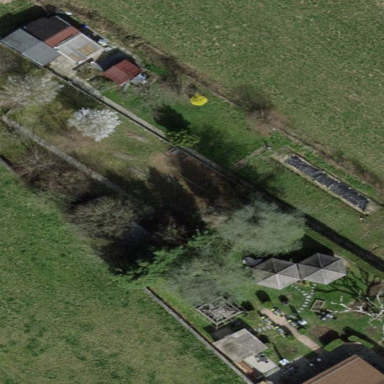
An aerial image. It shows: Garden enclosed by fence.